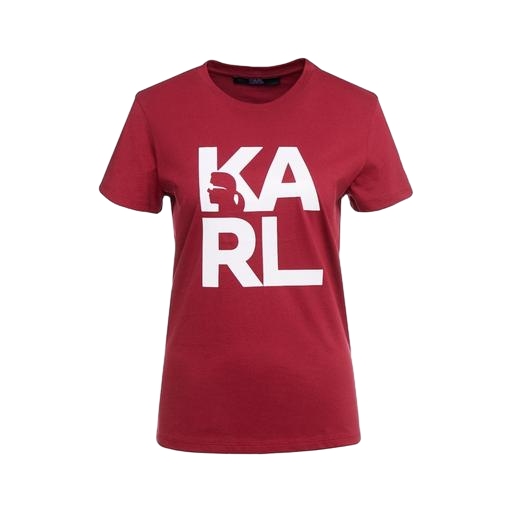
regular t-shirt, women's tee, red ladies t-shirt short sleeve, white background